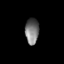
Tissue: skin
Cell type: Others
Senescence score: 0.7262
Nuclear area (px): 346
Mean DAPI intensity: 117.327